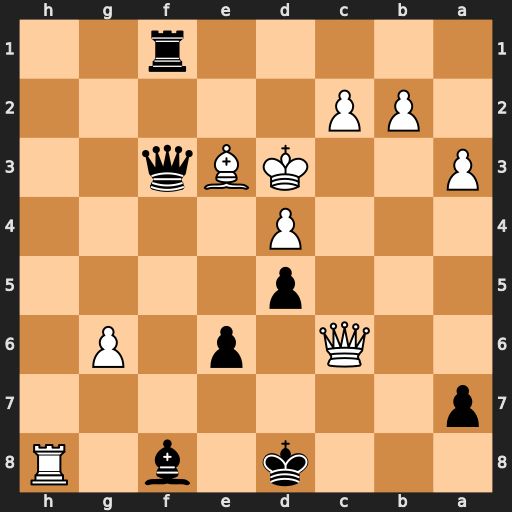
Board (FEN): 3k1b1R/p7/2Q1p1P1/3p4/3P4/P2KBq2/1PP5/5r2
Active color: b
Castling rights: -
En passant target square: -
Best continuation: Rd1+ Kc3 Qxe3#